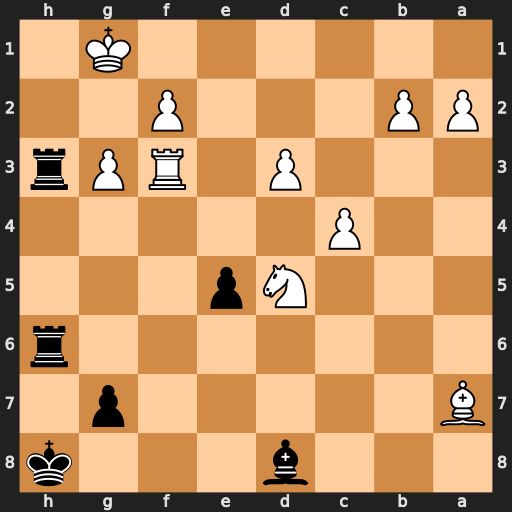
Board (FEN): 3b3k/B5p1/7r/3Np3/2P5/3P1RPr/PP3P2/6K1
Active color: b
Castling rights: -
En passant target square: -
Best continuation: Rh1+ Kg2 R6h2#